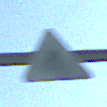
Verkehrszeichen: EinseitigVerengteFahrbahnLinks
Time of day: MorningAfternoon
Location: Outdoor (Nature)
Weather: Clear
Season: NotSpecified
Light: Natural